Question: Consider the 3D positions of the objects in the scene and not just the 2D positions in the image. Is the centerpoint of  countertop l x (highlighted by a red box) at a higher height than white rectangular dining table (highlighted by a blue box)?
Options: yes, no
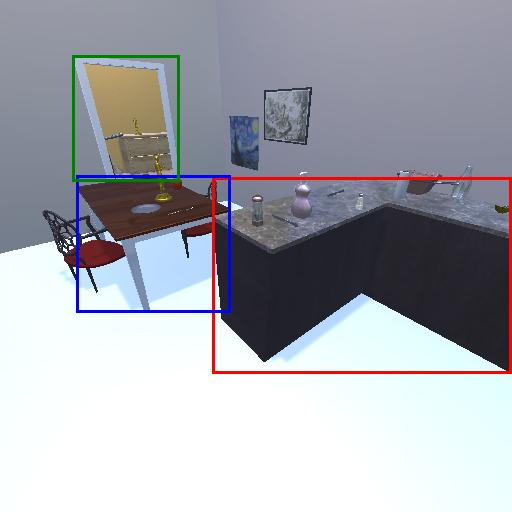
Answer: yes